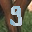
Label: 9